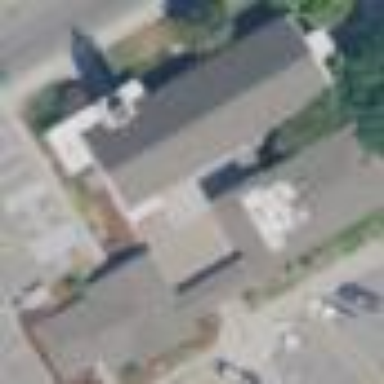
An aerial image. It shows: Community center building.